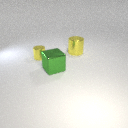
large yellow metal cylinder to the right of large green metal cube